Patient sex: M
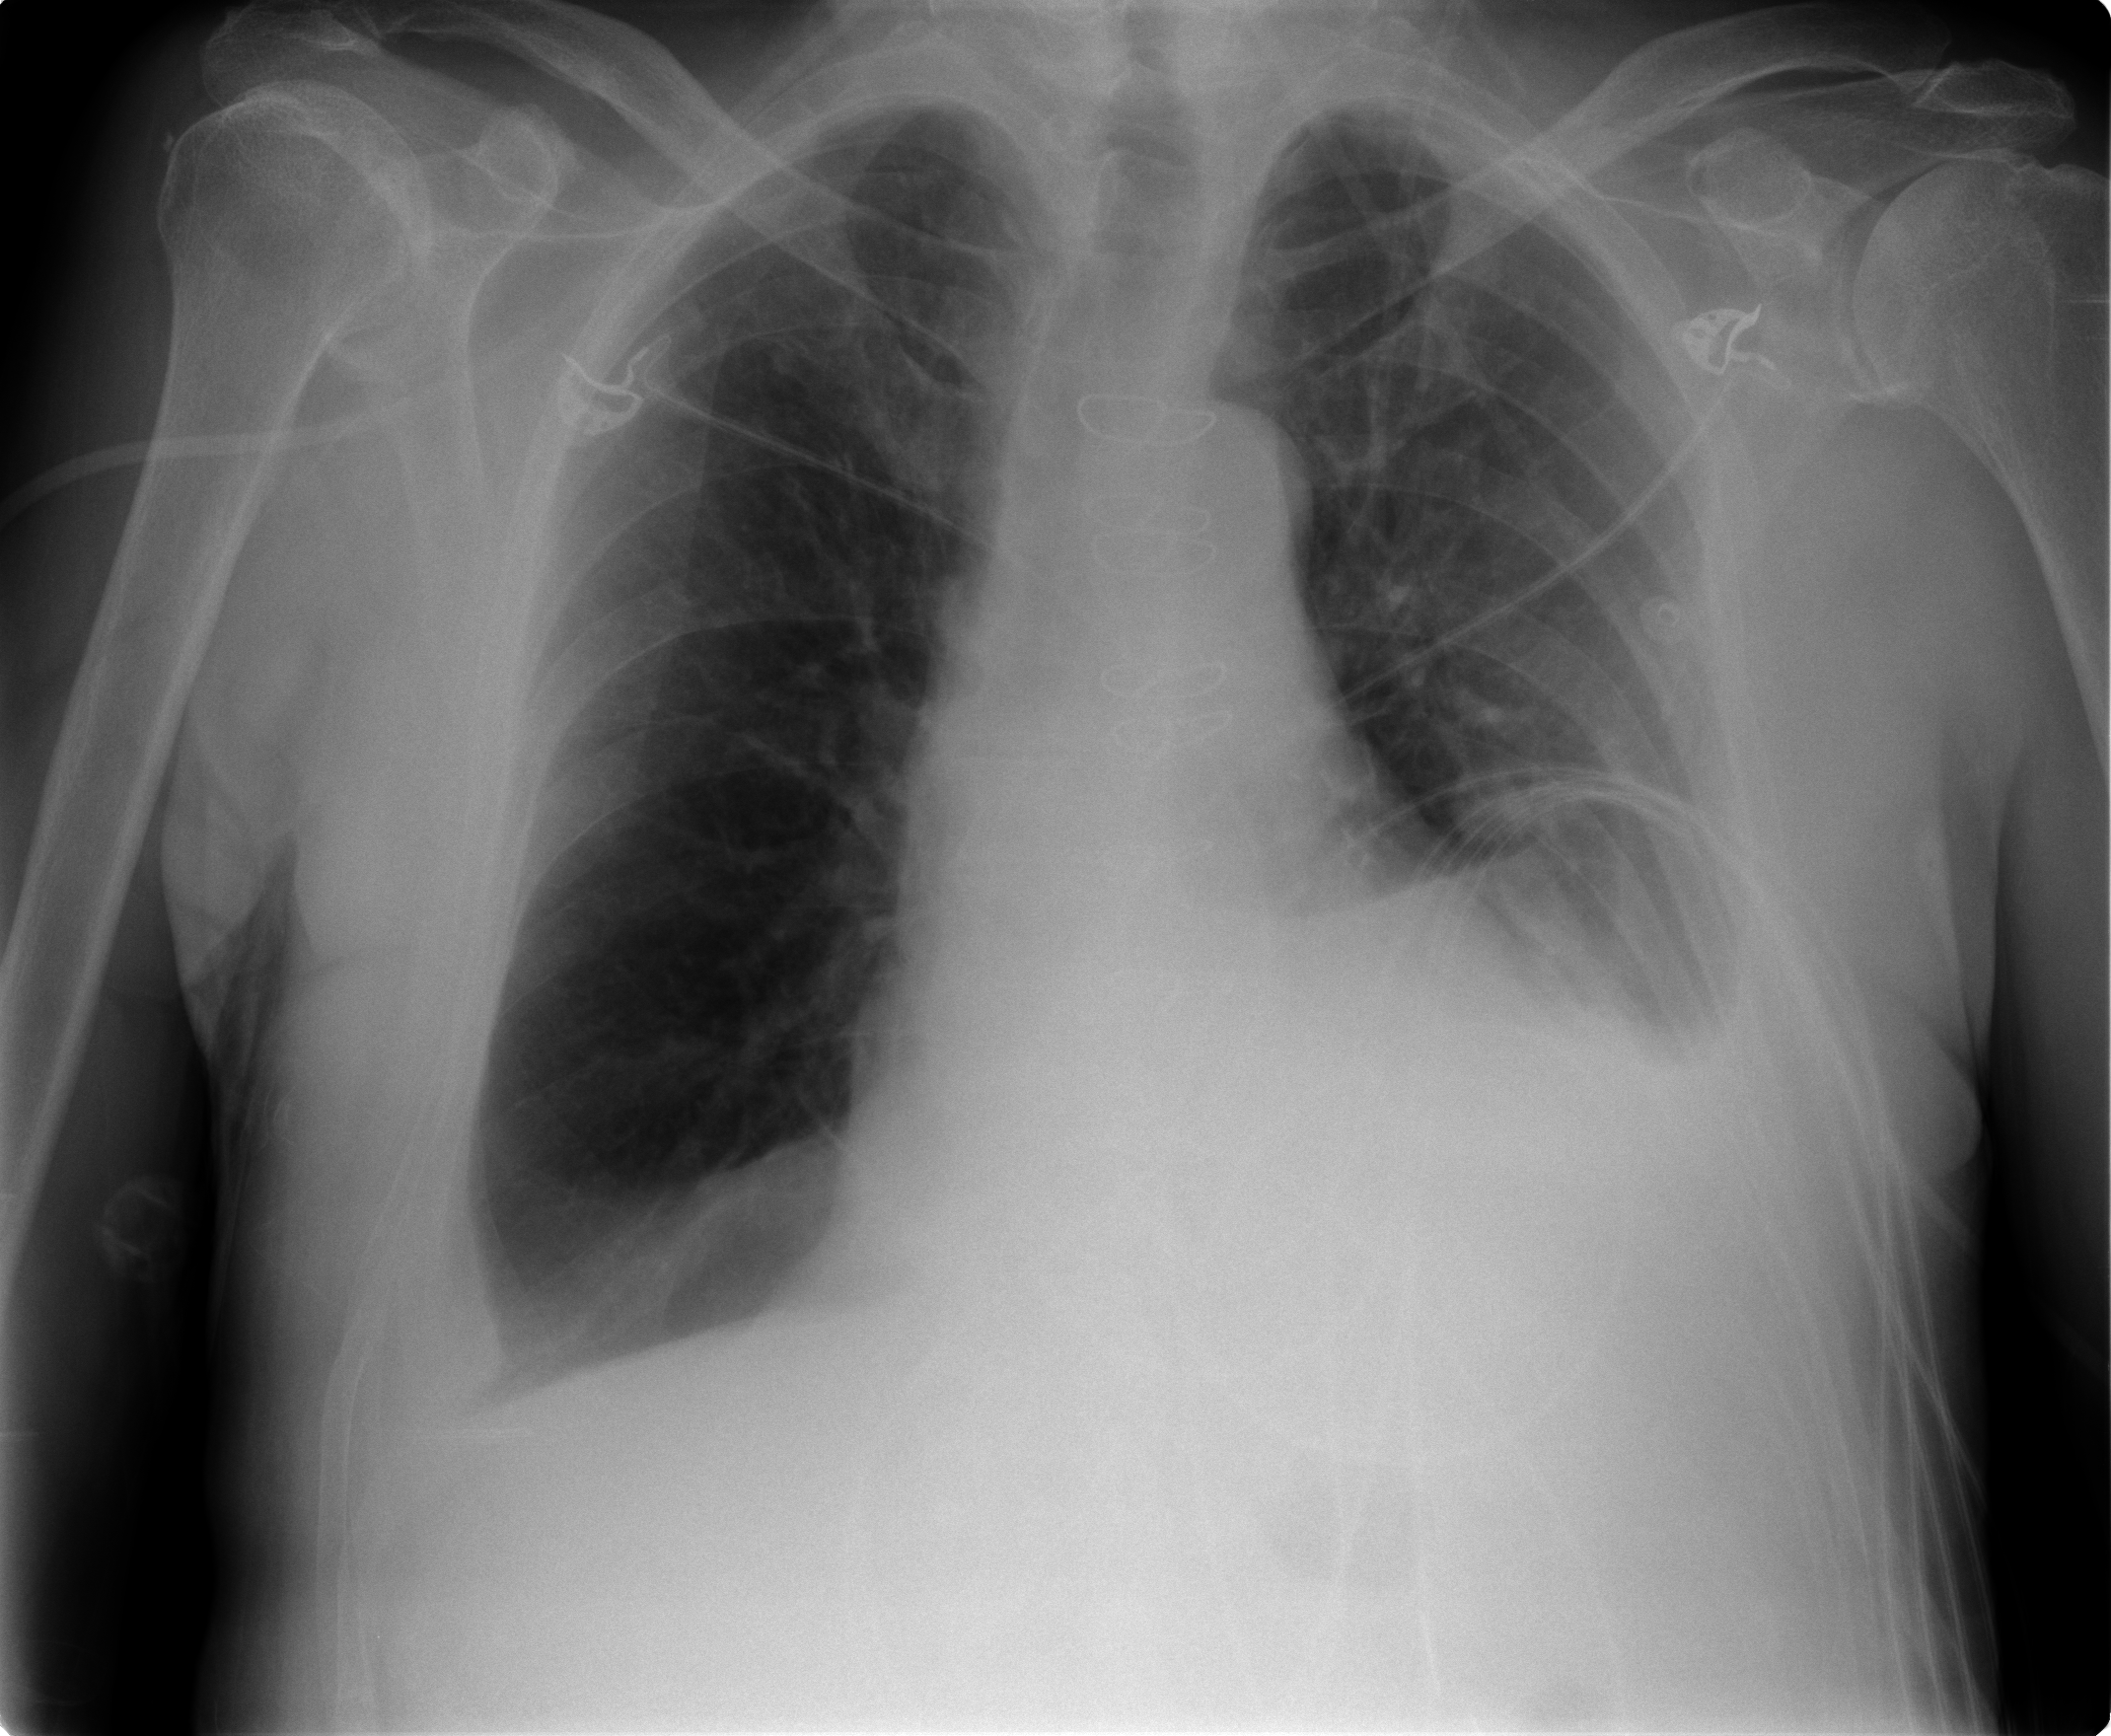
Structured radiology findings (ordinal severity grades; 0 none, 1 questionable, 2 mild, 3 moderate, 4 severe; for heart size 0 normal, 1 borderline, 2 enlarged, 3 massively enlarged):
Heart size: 2
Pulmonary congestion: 0
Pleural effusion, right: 2
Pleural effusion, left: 2
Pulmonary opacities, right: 0
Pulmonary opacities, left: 0
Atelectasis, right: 2
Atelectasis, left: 2